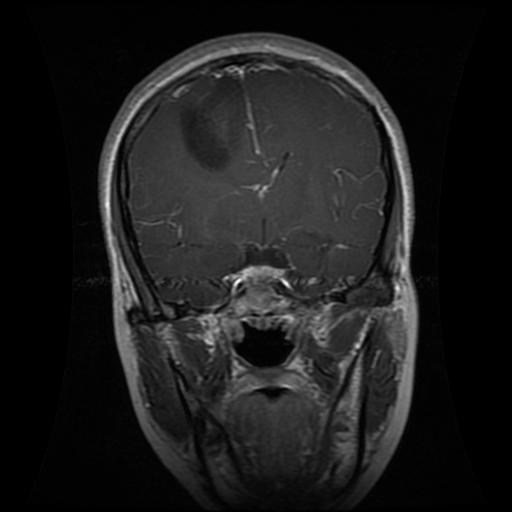
Label: glioma